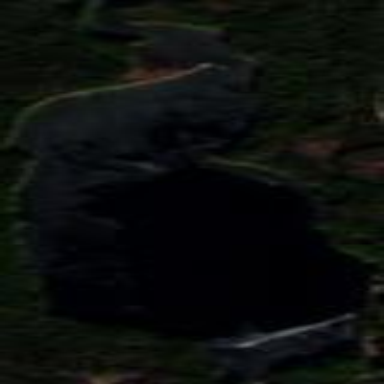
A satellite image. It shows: Lake with natural water.